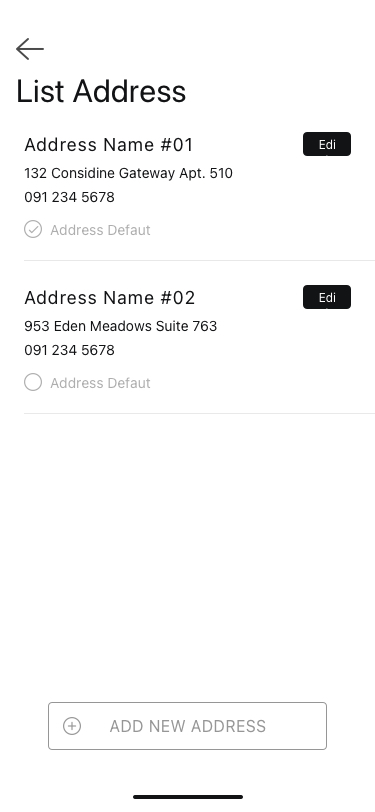
Text in this UI design:
Address Name #01
Edit
132 Considine Gateway Apt. 510
091 234 5678
Address Defaut
Address Name #02
Edit
953 Eden Meadows Suite 763
091 234 5678
Address Defaut
Add new Address
List Address